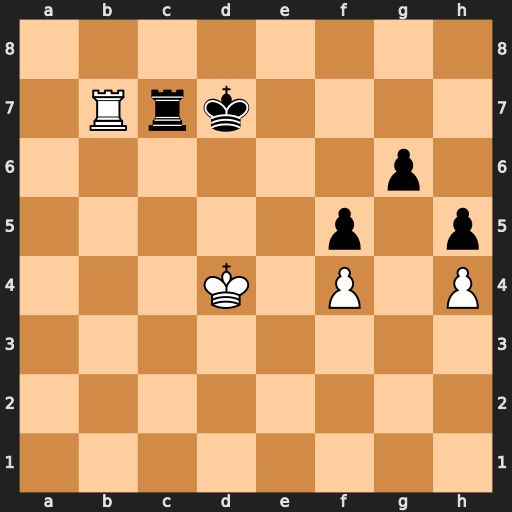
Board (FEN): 8/1Rrk4/6p1/5p1p/3K1P1P/8/8/8
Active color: w
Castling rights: -
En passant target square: -
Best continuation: Rxc7+ Kxc7 Ke5 g5 fxg5